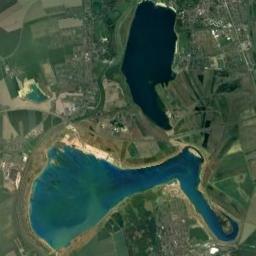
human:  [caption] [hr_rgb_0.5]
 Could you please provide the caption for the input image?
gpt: The two irregularly shaped lakes of dark blue and light blue are surrounded by green and yellow-brown fields .

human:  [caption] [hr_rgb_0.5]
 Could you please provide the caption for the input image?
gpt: There are two lakes of different sizes .

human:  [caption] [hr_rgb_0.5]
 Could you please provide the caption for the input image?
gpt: The two lakes of different colors lie in fields and villages .

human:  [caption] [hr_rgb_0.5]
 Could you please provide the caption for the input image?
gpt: The lake is large in area .

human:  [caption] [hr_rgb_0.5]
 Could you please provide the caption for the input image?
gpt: There are many green farmlands around the lakes .